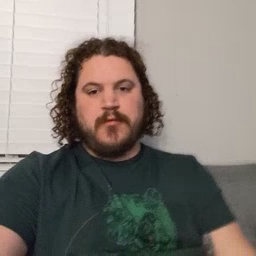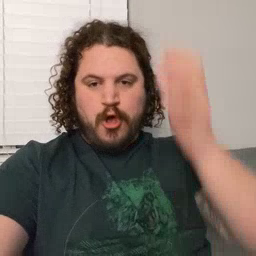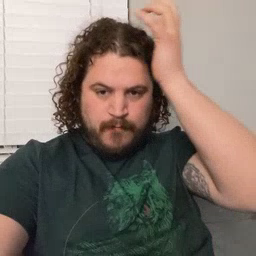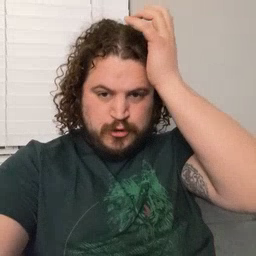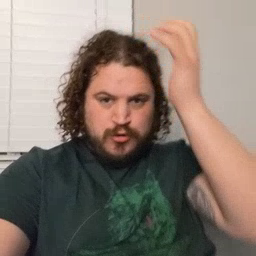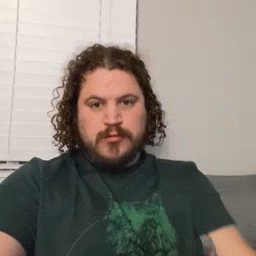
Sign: garbage